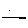
Label: line